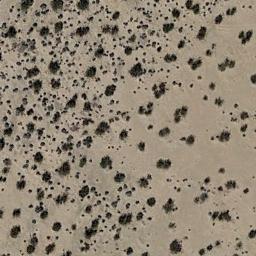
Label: chaparral